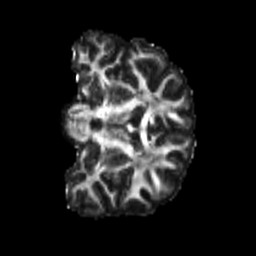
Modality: FA
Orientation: coronal
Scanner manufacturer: siemens
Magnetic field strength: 3 T
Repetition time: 4 s
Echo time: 0.0594 s